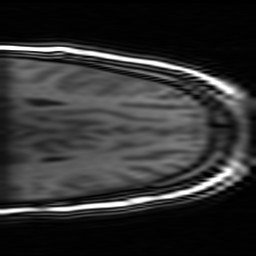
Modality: inplaneT1
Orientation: coronal